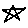
Label: star